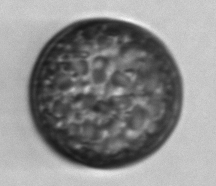
Label: Coscinodiscus